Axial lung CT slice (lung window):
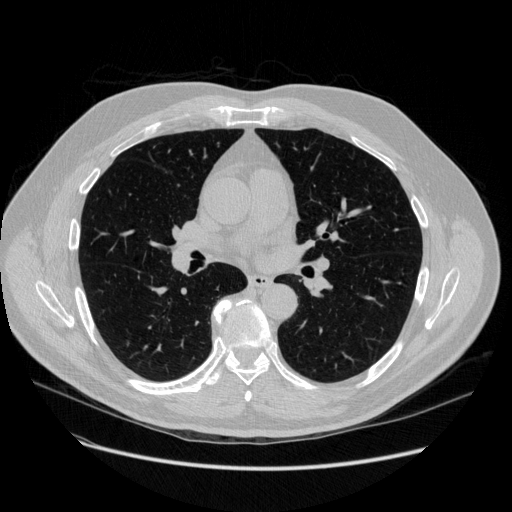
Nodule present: no